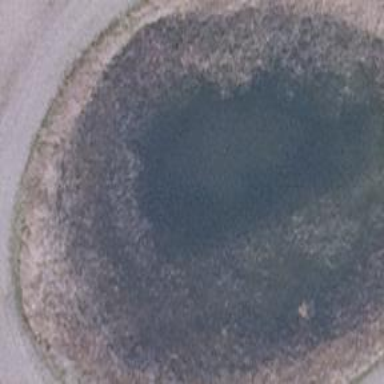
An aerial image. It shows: Peaceful pond surrounded by nature.